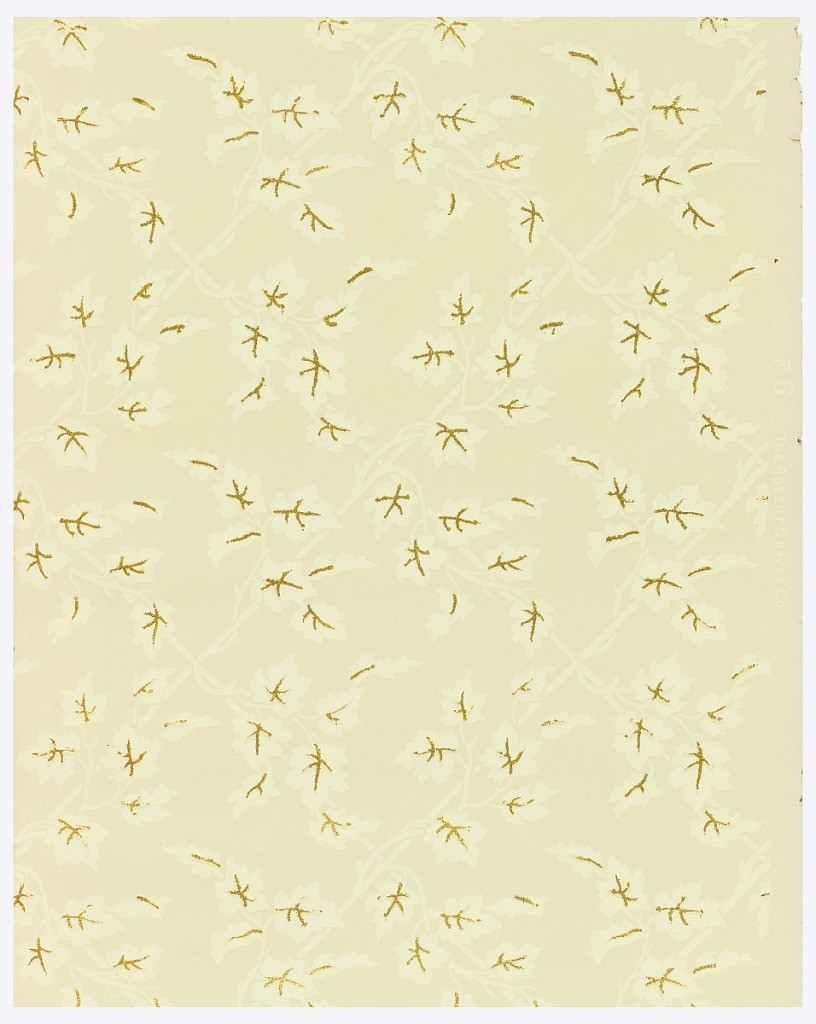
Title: Sidewall
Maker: Robert Graves Co., New York, New York
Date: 1900–1920
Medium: Machine-printed paper, applied mica flakes
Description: Ivy growing on square trellis design. Printed in a very light green on a slightly darker  green ground. The center of each leaf is printed in gold mica flakes.